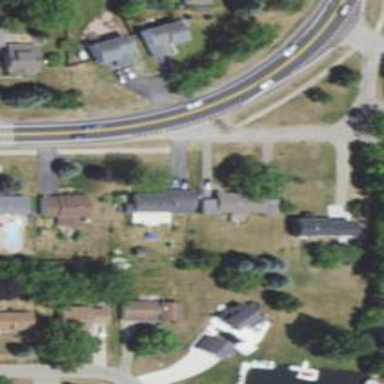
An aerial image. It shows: Residential road.